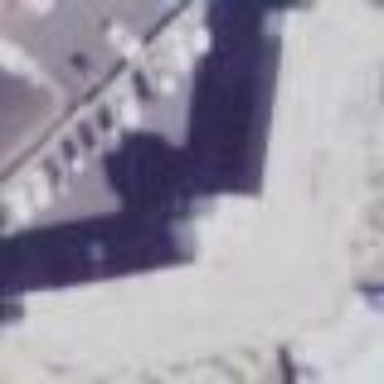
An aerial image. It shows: Hotel building.